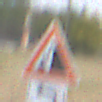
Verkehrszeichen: SteinschlagRechts
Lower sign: RichtungsangabeDurchPfeile2
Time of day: Midday
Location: Outdoor (Suburban)
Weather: Overcast
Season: NotSpecified
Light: Natural